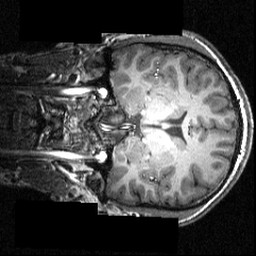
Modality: T1w
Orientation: coronal
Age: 21
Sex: male
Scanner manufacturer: siemens
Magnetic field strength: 3.951 T
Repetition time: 1.5 s
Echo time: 0.00335 s